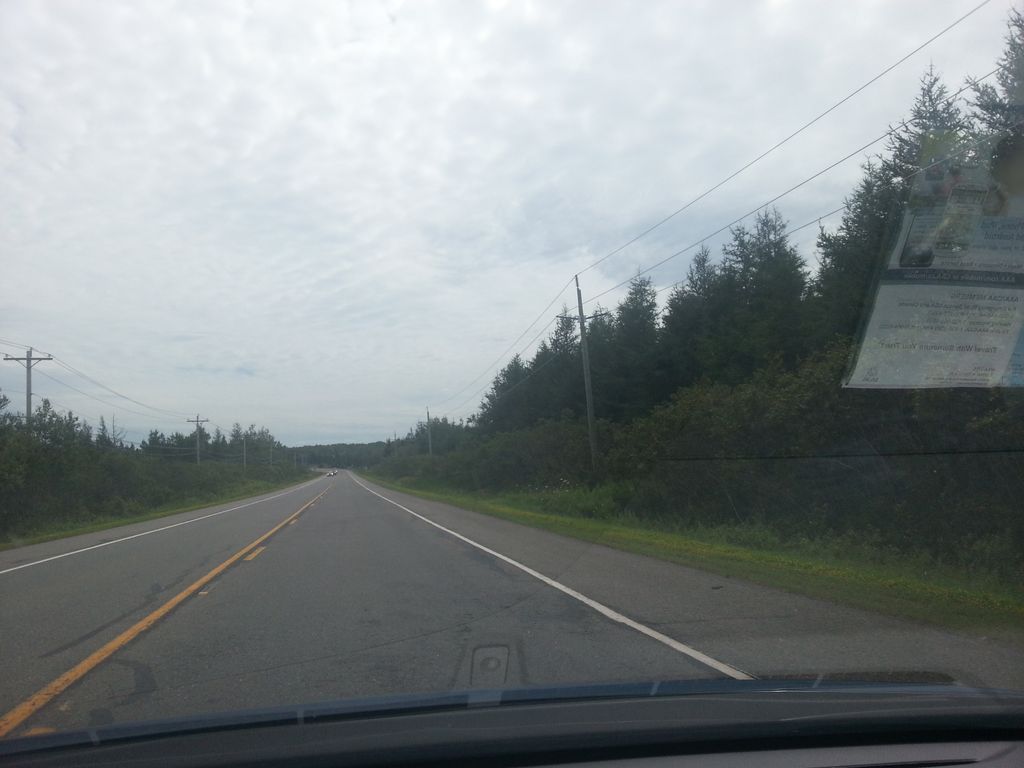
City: charlottetown